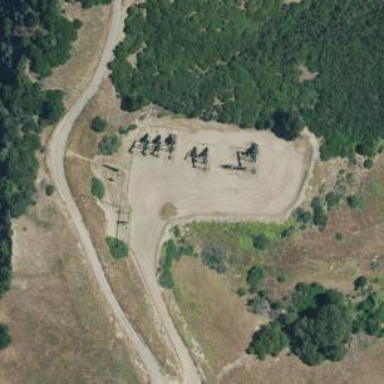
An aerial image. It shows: Petroleum well that is man-made.